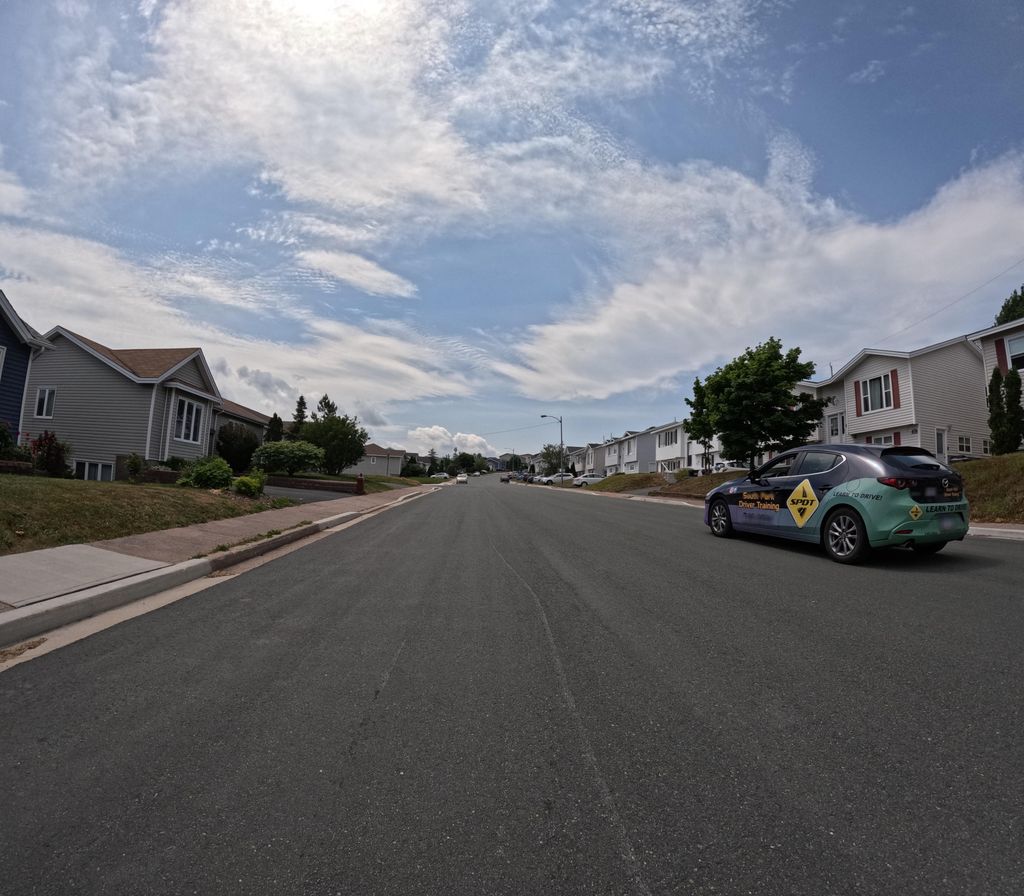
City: st_johns